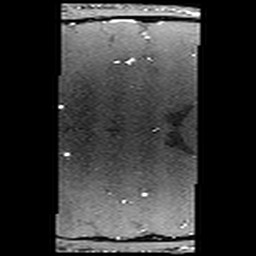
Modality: angio
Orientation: coronal
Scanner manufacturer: philips
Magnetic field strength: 7 T
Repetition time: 0.024 s
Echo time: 0.00384 s